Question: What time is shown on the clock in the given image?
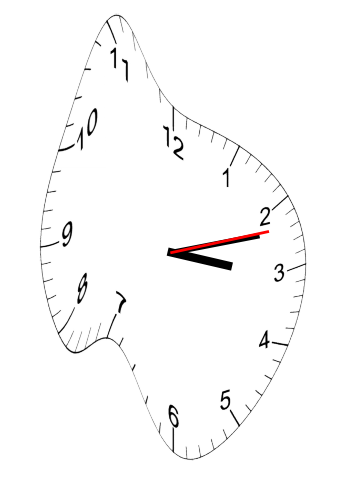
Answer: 03:12:12